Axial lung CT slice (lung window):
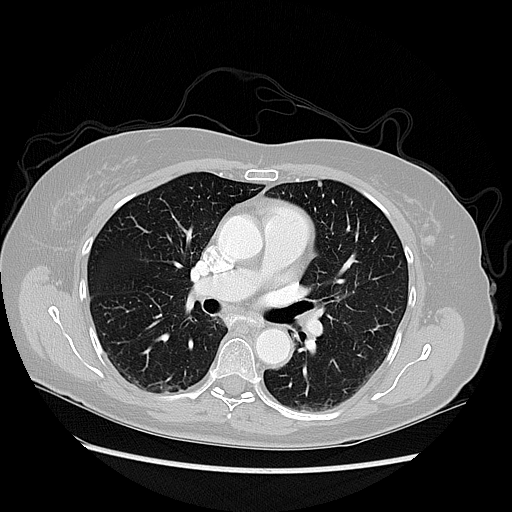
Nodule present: yes
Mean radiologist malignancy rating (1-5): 2